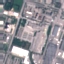
Label: Industrial